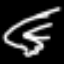
Label: frog